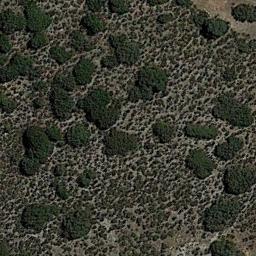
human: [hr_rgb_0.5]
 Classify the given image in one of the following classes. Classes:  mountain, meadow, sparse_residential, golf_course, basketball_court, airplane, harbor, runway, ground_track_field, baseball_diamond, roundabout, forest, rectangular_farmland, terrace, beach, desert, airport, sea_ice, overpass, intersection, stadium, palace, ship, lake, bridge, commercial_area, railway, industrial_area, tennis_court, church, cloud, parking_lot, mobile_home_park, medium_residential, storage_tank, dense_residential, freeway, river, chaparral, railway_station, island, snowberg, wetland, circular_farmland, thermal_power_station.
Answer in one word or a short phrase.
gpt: chaparral